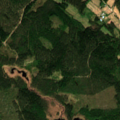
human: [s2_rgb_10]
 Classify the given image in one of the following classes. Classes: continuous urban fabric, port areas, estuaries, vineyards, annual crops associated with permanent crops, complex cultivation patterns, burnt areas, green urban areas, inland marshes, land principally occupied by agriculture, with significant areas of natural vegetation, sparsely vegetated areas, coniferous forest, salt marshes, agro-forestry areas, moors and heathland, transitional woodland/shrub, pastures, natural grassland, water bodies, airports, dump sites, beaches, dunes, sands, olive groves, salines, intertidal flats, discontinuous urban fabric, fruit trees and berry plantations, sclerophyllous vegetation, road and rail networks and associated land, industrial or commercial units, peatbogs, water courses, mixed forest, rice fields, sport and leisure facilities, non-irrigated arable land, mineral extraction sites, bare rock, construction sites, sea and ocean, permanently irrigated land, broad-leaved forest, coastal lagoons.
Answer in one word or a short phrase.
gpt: coniferous forest, transitional woodland/shrub